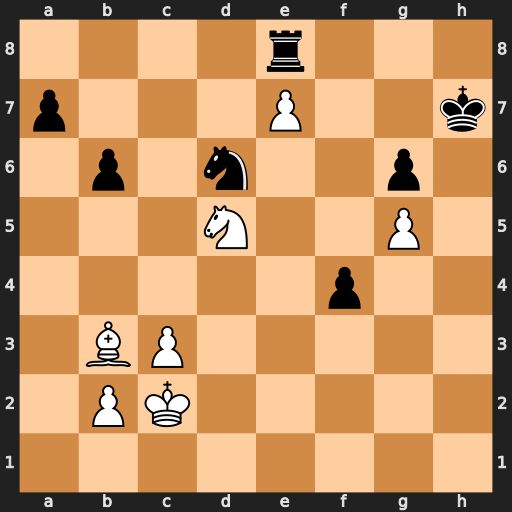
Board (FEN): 4r3/p3P2k/1p1n2p1/3N2P1/5p2/1BP5/1PK5/8
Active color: w
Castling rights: -
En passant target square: -
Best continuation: Nf6+ Kh8 Nxe8